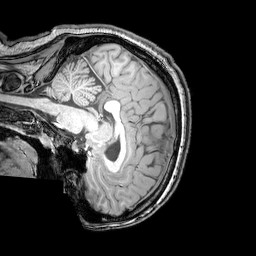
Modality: T1w
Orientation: sagittal
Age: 26
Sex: male
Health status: healthy
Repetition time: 0.081 s
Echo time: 0.037 s